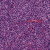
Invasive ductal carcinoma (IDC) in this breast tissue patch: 1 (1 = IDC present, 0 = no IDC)